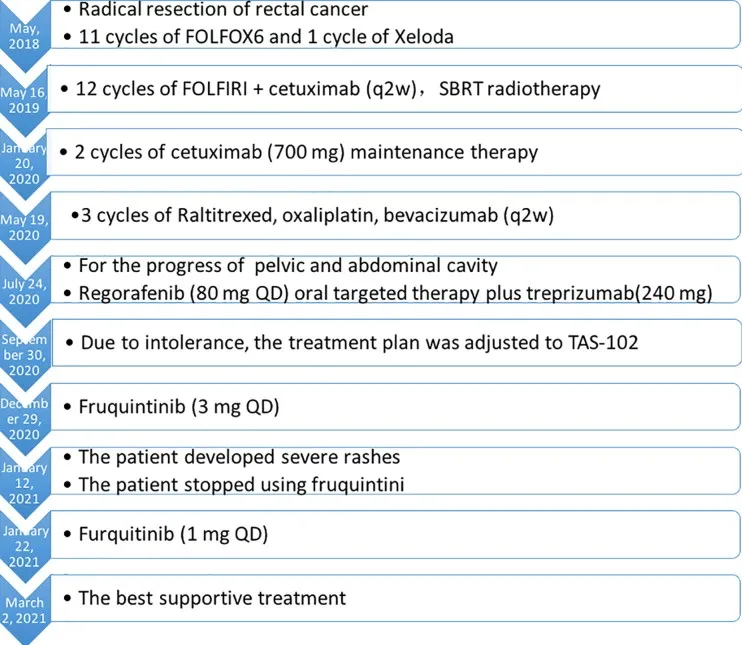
The case timeline.
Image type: chart (chart)